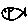
Label: fish